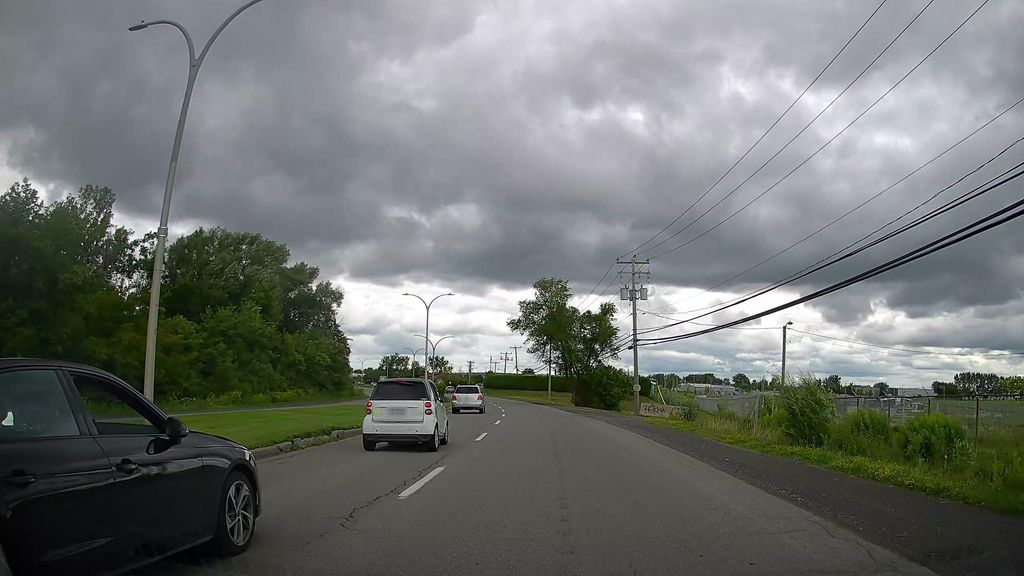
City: montreal